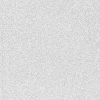
Atmospheric dust classification: dusty